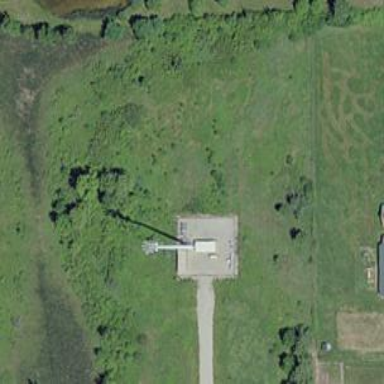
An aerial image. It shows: Man-made mast used for communication purposes.